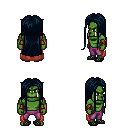
a pixel art fantasy rpg character, male body template, orc, green skin, maroon cape, magenta pants, raven extra-long hairstyle, leather bracers, ghillies, four views (front, back, left, right), 2x2 character sprite sheet, small pixel art, hard edges, no anti-aliasing